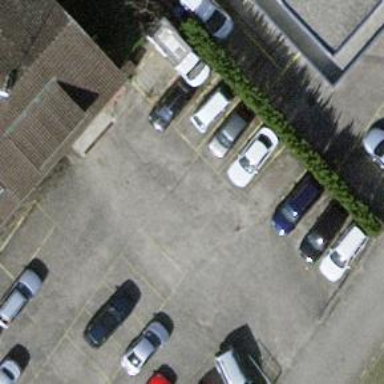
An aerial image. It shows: Road serving as parking aisle.